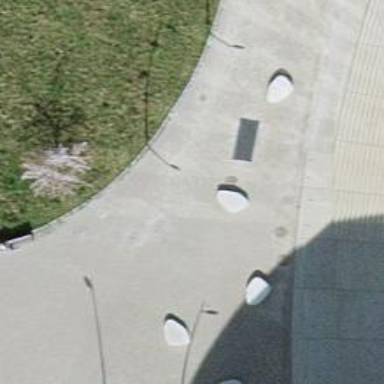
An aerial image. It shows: Concrete bollard.